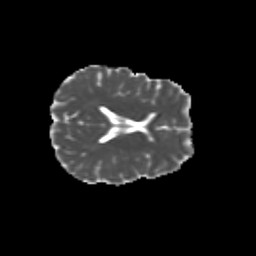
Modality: MD
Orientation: axial
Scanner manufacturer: siemens
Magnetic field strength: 3 T
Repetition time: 9.2 s
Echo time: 0.084 s